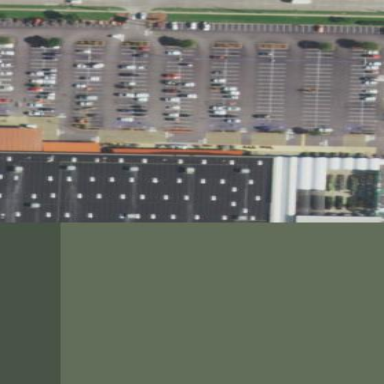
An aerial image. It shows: Retail building.